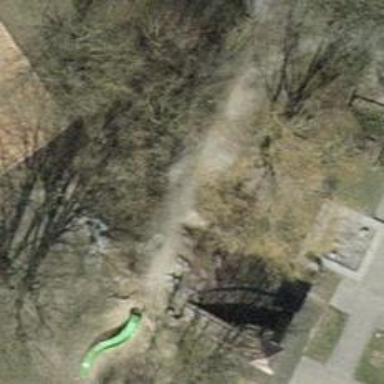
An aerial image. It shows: Playground area for leisure activities on the land.